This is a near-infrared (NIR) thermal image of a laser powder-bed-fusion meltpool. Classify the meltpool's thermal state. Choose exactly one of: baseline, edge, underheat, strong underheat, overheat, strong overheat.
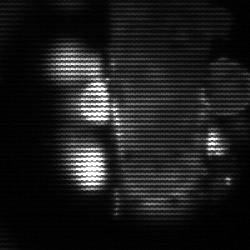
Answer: strong underheat